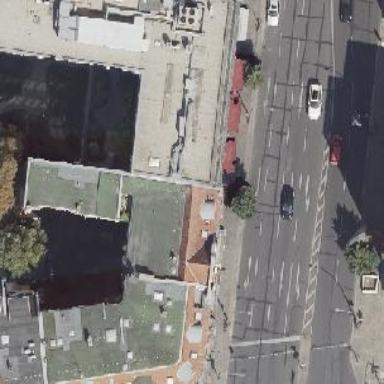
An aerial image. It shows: Part of the building is designated for commercial use.